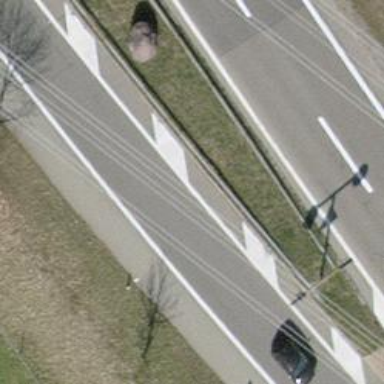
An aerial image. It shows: Asphalt trunk motorway.